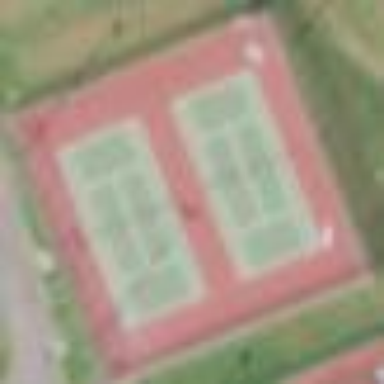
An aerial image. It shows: Tennis court on pitch.